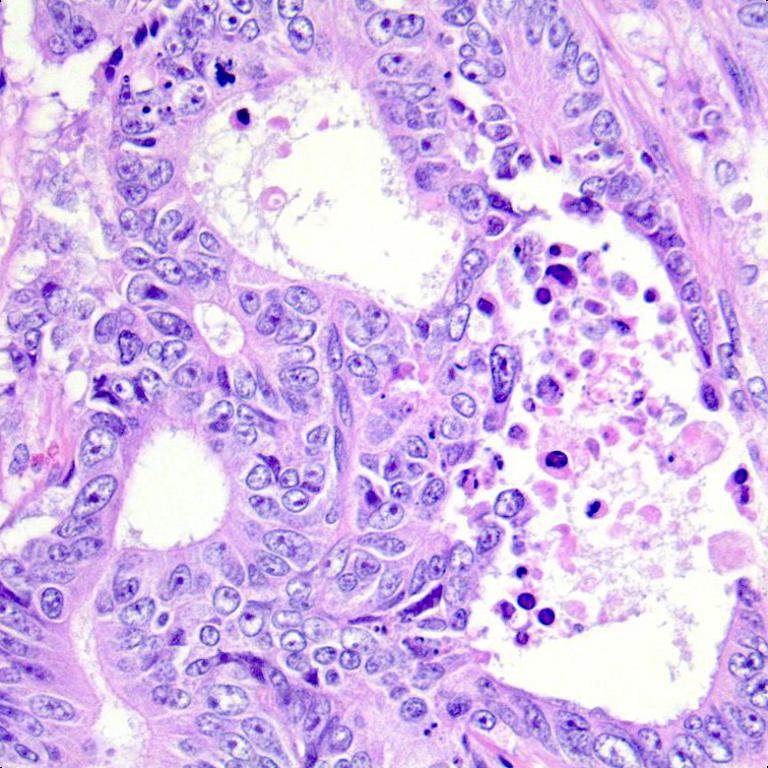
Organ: colon
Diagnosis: adenocarcinomas